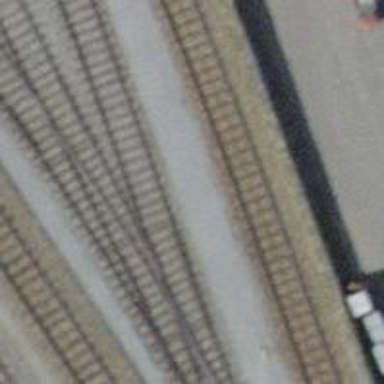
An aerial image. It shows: Rail spur service.